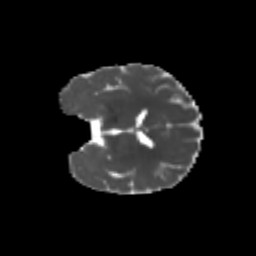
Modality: MD
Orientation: coronal
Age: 7
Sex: male
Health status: healthy